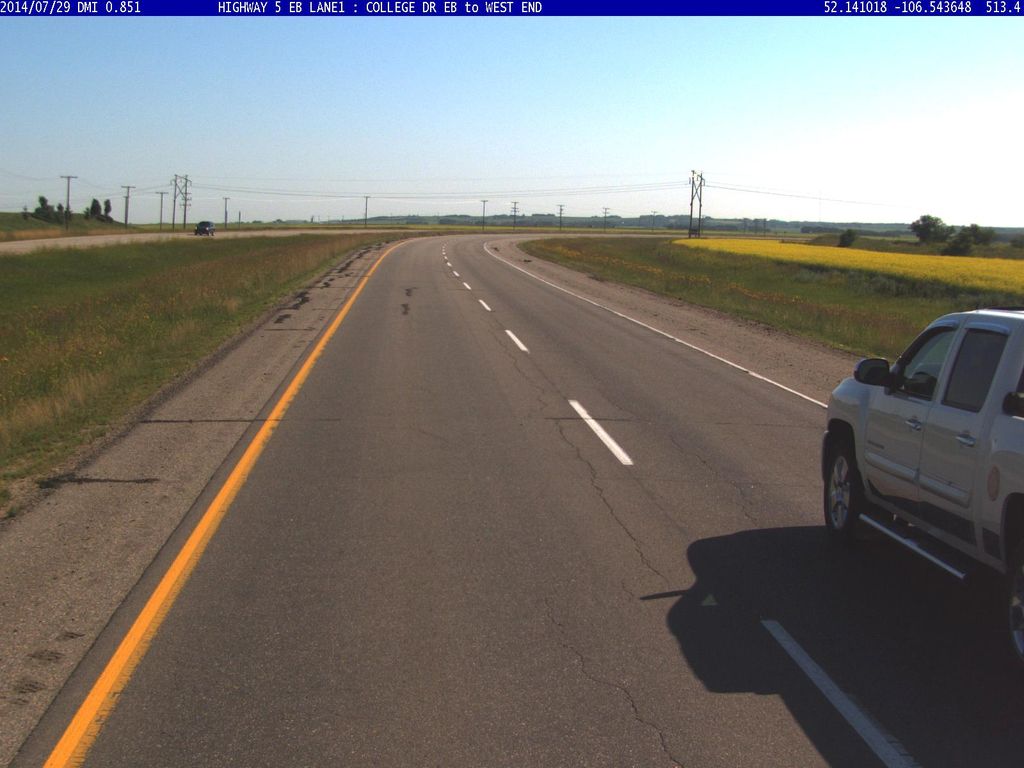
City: saskatoon